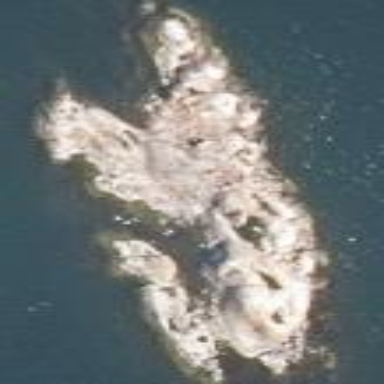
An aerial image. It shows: Islet located along the natural coastline.